Interaction volume radius: 10 \u00c5
Interaction volume height: 10 \u00c5
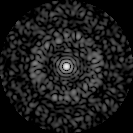
Disorder parameter: 0.8308